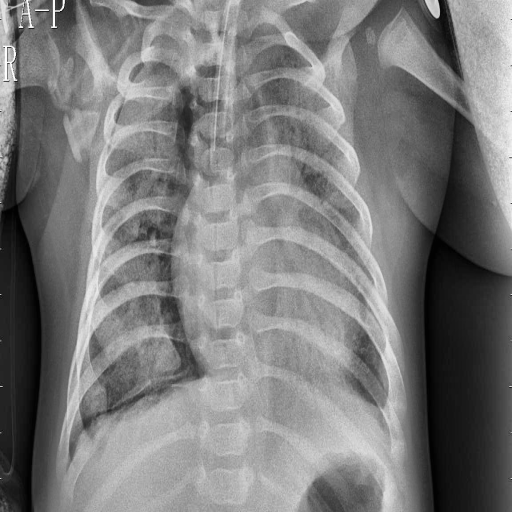
Finding: PNEUMONIA